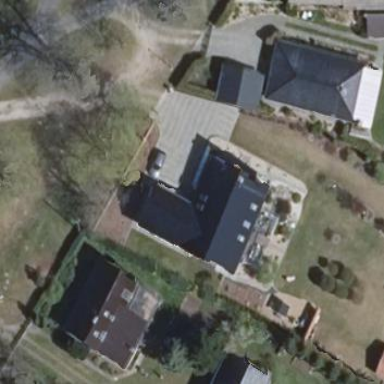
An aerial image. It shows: Black house with gabled roof oriented along the structure.